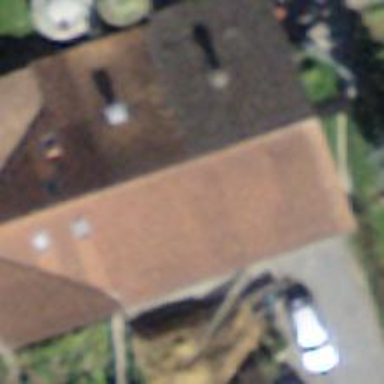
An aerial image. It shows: Rural barn.